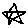
Label: star